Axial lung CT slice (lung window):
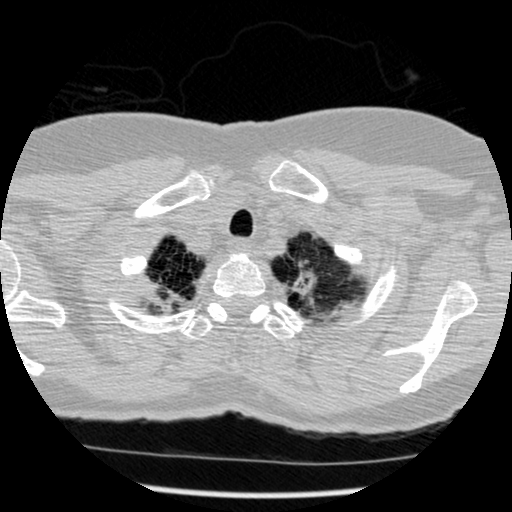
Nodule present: no